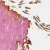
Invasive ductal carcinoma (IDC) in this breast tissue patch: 0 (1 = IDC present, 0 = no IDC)